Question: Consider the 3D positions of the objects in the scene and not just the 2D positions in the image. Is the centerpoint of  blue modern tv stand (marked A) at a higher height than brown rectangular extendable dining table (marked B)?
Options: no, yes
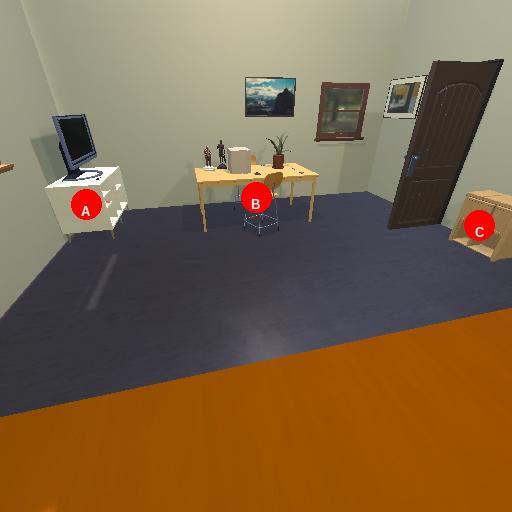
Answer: no